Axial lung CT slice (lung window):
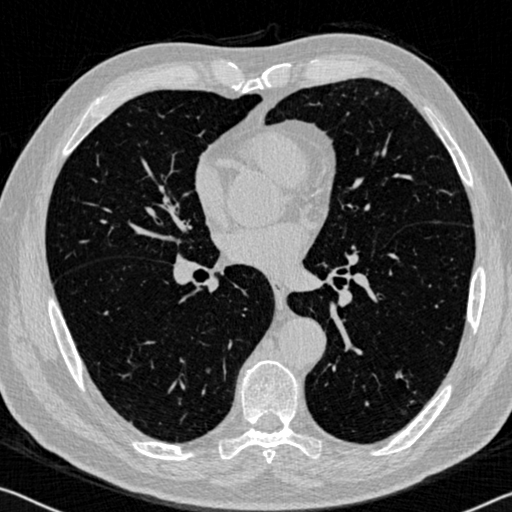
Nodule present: no